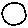
Label: circle